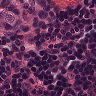
Metastatic tissue present: yes